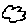
Label: cloud